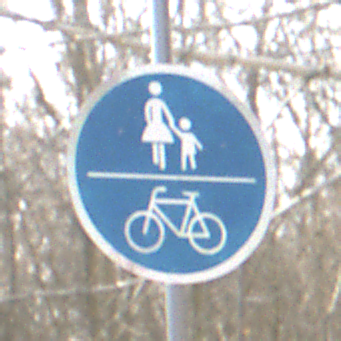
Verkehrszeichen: GemeinsamerGehUndRadweg
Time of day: MorningAfternoon
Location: Outdoor (Nature)
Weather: Clear
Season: Winter
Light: Natural